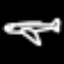
Label: airplane